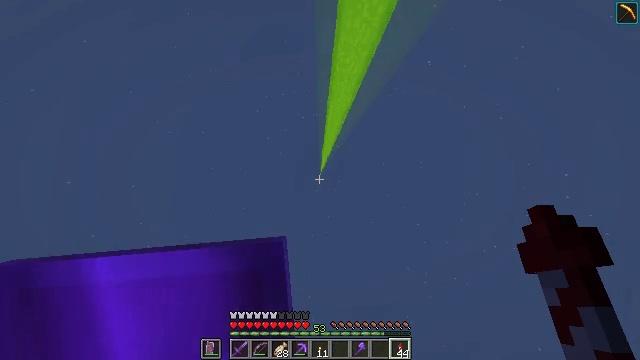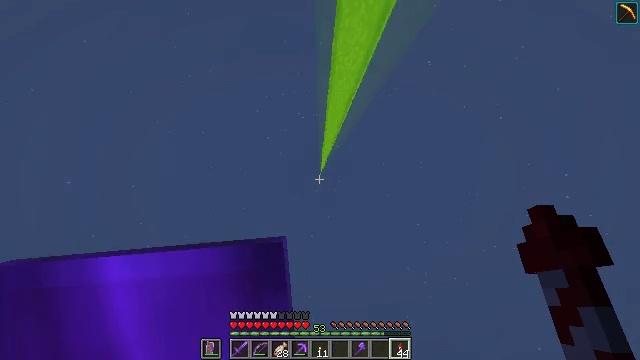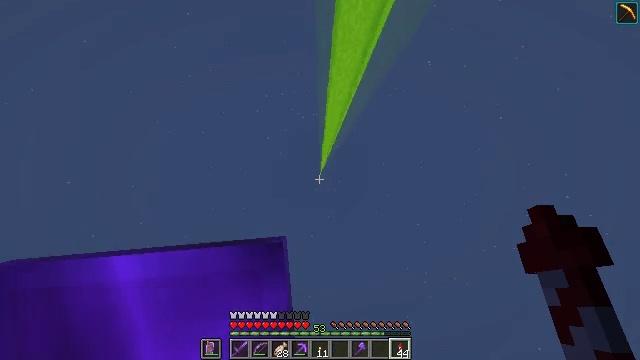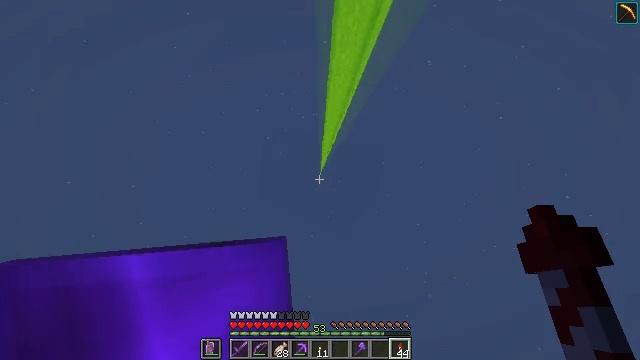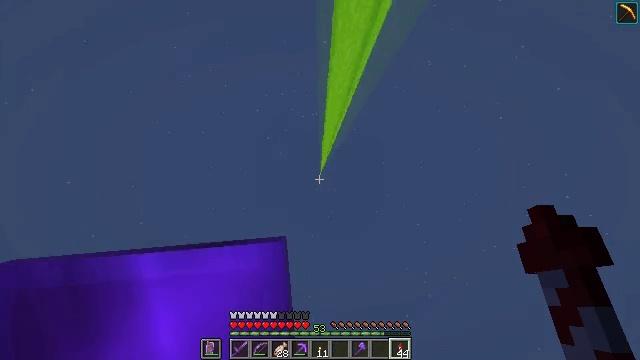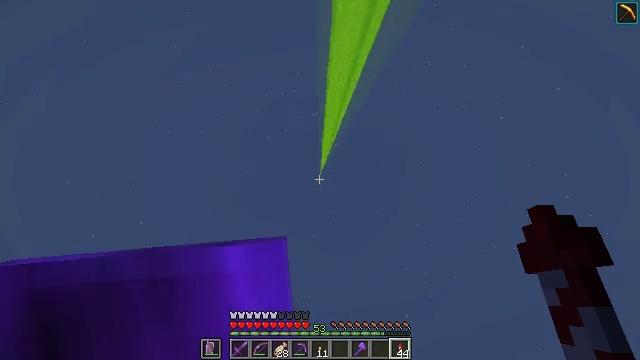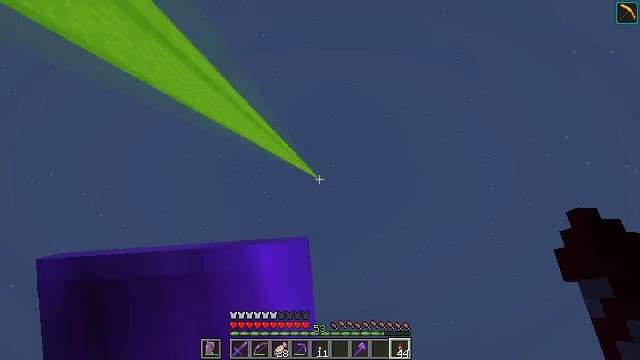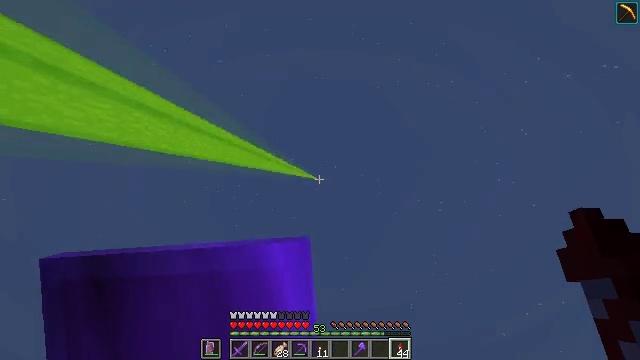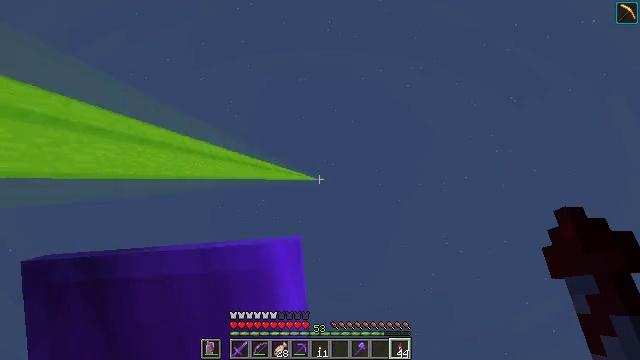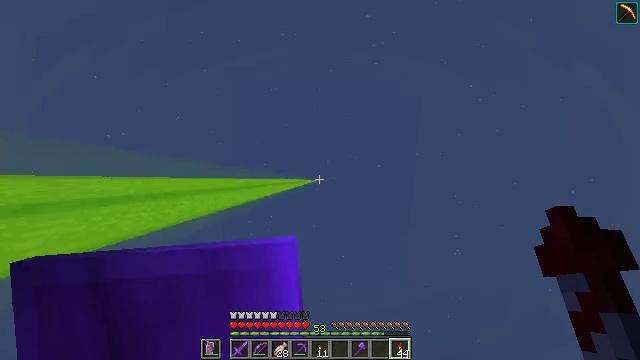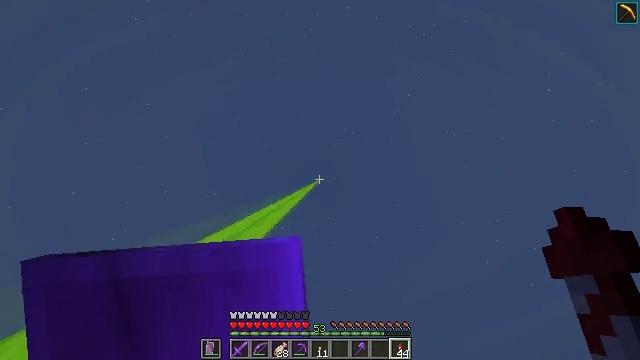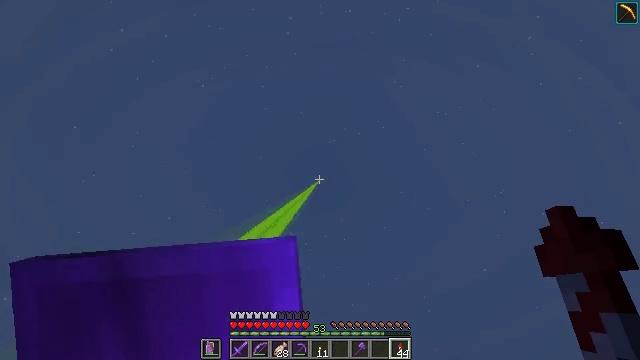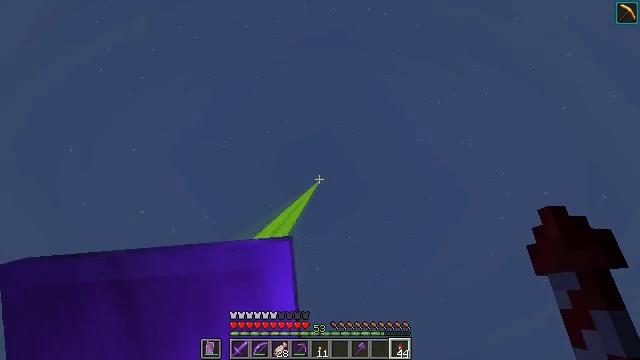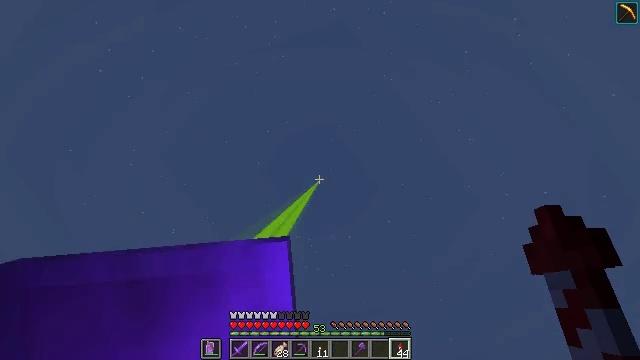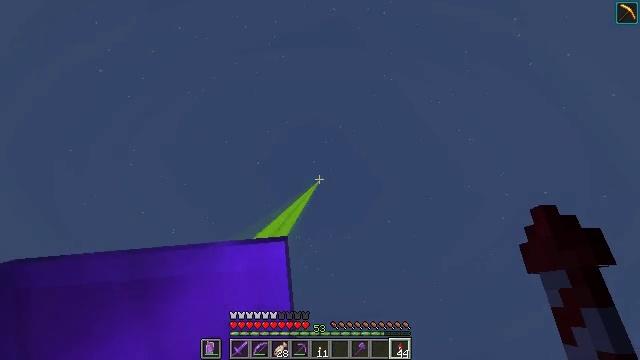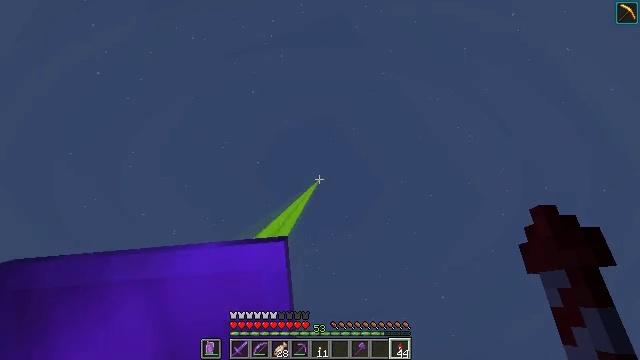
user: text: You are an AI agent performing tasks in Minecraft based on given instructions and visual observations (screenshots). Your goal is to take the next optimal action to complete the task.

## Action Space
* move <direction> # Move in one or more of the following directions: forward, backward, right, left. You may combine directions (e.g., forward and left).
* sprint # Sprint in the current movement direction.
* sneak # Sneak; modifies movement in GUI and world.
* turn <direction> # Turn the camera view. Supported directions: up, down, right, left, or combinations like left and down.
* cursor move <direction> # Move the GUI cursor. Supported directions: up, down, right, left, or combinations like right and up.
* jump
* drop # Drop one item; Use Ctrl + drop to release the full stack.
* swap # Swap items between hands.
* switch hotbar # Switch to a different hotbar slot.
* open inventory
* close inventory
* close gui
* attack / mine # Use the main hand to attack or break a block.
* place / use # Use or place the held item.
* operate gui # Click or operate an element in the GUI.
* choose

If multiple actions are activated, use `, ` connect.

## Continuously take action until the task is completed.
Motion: motion action
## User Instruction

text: Collect the polished andesite stairs.
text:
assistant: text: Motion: move forward, sprint, jump
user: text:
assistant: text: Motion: move forward, sprint, jump
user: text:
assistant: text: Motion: move forward, sprint, jump
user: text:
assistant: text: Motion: move forward, sprint, jump
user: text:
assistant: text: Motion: move forward, sprint, jump
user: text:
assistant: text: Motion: move forward, sprint, turn left and up, jump
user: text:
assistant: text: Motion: move forward, sprint, turn left and up, jump
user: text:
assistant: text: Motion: move forward, sprint, turn left, jump
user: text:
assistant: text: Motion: move forward, sprint, turn left, jump
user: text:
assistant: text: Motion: move forward, sprint, turn left and up, jump
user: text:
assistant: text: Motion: move forward, sprint, turn left and up, jump
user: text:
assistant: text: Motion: move forward, sprint, turn left, jump
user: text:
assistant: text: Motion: move forward, sprint, jump
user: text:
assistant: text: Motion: move forward, sprint, jump
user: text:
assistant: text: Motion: move forward, sprint, jump
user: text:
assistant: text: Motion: move forward, sprint, turn left and down, jump
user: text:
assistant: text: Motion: move forward, sprint, jump
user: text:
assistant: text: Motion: move forward, sprint, jump
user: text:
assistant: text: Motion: move forward, sprint, turn left, jump
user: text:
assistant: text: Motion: move forward, sprint, turn left, jump
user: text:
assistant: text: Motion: move forward, sprint, turn left and down, jump
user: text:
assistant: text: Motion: move forward, sprint, turn left and down, jump
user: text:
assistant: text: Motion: move forward, sprint, turn left and down, jump
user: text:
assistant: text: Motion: move forward, sprint, turn left and down, jump
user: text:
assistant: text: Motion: move forward, sprint, turn left, jump
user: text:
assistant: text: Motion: move forward, sprint, jump
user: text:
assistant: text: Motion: move forward, sprint, jump
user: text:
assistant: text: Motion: move forward, sprint, jump
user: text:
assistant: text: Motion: move forward, sprint, use / place, jump
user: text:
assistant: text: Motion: move forward, sprint, use / place, jump